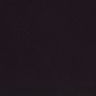
Metastatic tissue present: no